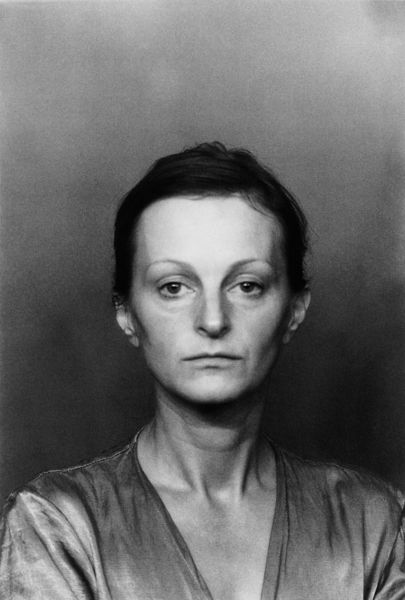
Titel: Selbstporträts/Self-portraits
Künstler: Helga Paris
Schlagwörter: kopf, ausschnitt, braun, frau, frisur, haar, kleid, mitte, mund, nase, raum, schwarz, stirn, weiss, blick, augen, bluse, falten, gesicht, kleidung, hals, portrait, porträt, schlank, haare, augenbrauen, frontal, lippen, ohren, seide, monochrom, schmal, streng, selbstporträt, wimpern, foto, fotografie, schwarz-weiß, proträt, kurz, schwarz weis, kehle, halbporträt, schlüsselbein, dunkelhaarig, lipen, portrt, raumlos, fehlender hintergrund